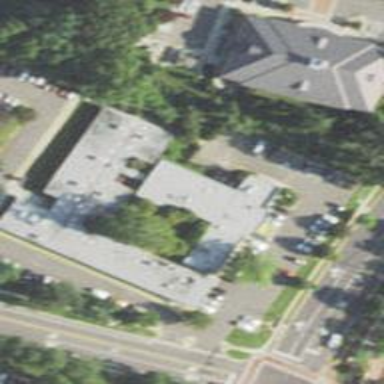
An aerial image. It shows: Healthcare clinic.